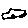
Label: car